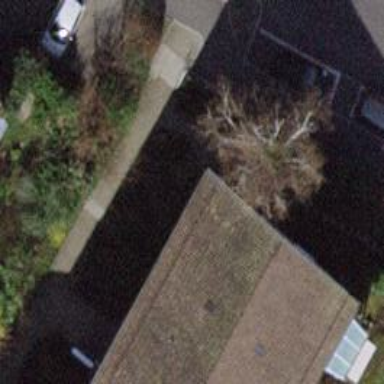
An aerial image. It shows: Concrete steps.